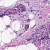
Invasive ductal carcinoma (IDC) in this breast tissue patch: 1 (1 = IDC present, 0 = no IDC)